Field crop: tomato
Growth stage: 1
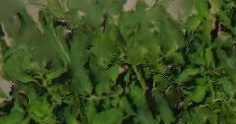
Species: tomato